Interaction volume radius: 10 \u00c5
Interaction volume height: 15 \u00c5
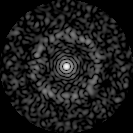
Disorder parameter: 0.8199